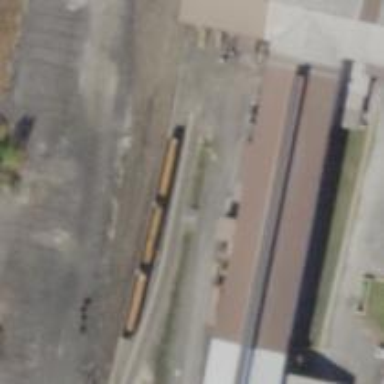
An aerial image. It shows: Rail spur service.